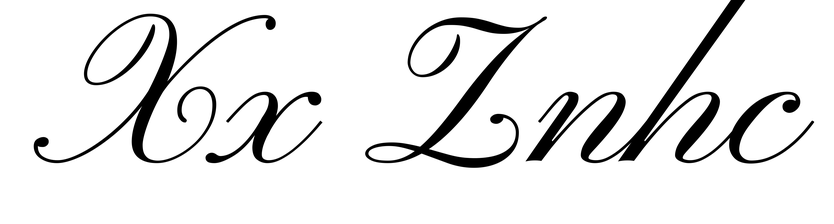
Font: PinyonScript-Regular